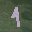
Label: 4